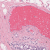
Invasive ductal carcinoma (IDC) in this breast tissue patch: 0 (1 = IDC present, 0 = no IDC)